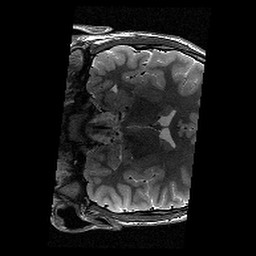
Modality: T2w
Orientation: coronal
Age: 12
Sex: male
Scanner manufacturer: siemens
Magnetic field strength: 3 T
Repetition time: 9.23 s
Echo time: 0.067 s